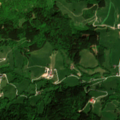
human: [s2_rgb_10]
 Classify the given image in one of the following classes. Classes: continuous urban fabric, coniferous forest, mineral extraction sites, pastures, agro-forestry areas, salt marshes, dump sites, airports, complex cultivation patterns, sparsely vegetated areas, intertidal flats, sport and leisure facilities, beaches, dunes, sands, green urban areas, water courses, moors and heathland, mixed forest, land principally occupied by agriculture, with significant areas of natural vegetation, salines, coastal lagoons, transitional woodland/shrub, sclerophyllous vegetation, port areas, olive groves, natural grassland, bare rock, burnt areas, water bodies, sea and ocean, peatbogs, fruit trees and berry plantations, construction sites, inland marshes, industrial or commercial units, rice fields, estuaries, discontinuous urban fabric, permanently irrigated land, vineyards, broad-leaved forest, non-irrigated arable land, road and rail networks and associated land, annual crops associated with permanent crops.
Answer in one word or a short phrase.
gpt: pastures, broad-leaved forest, mixed forest